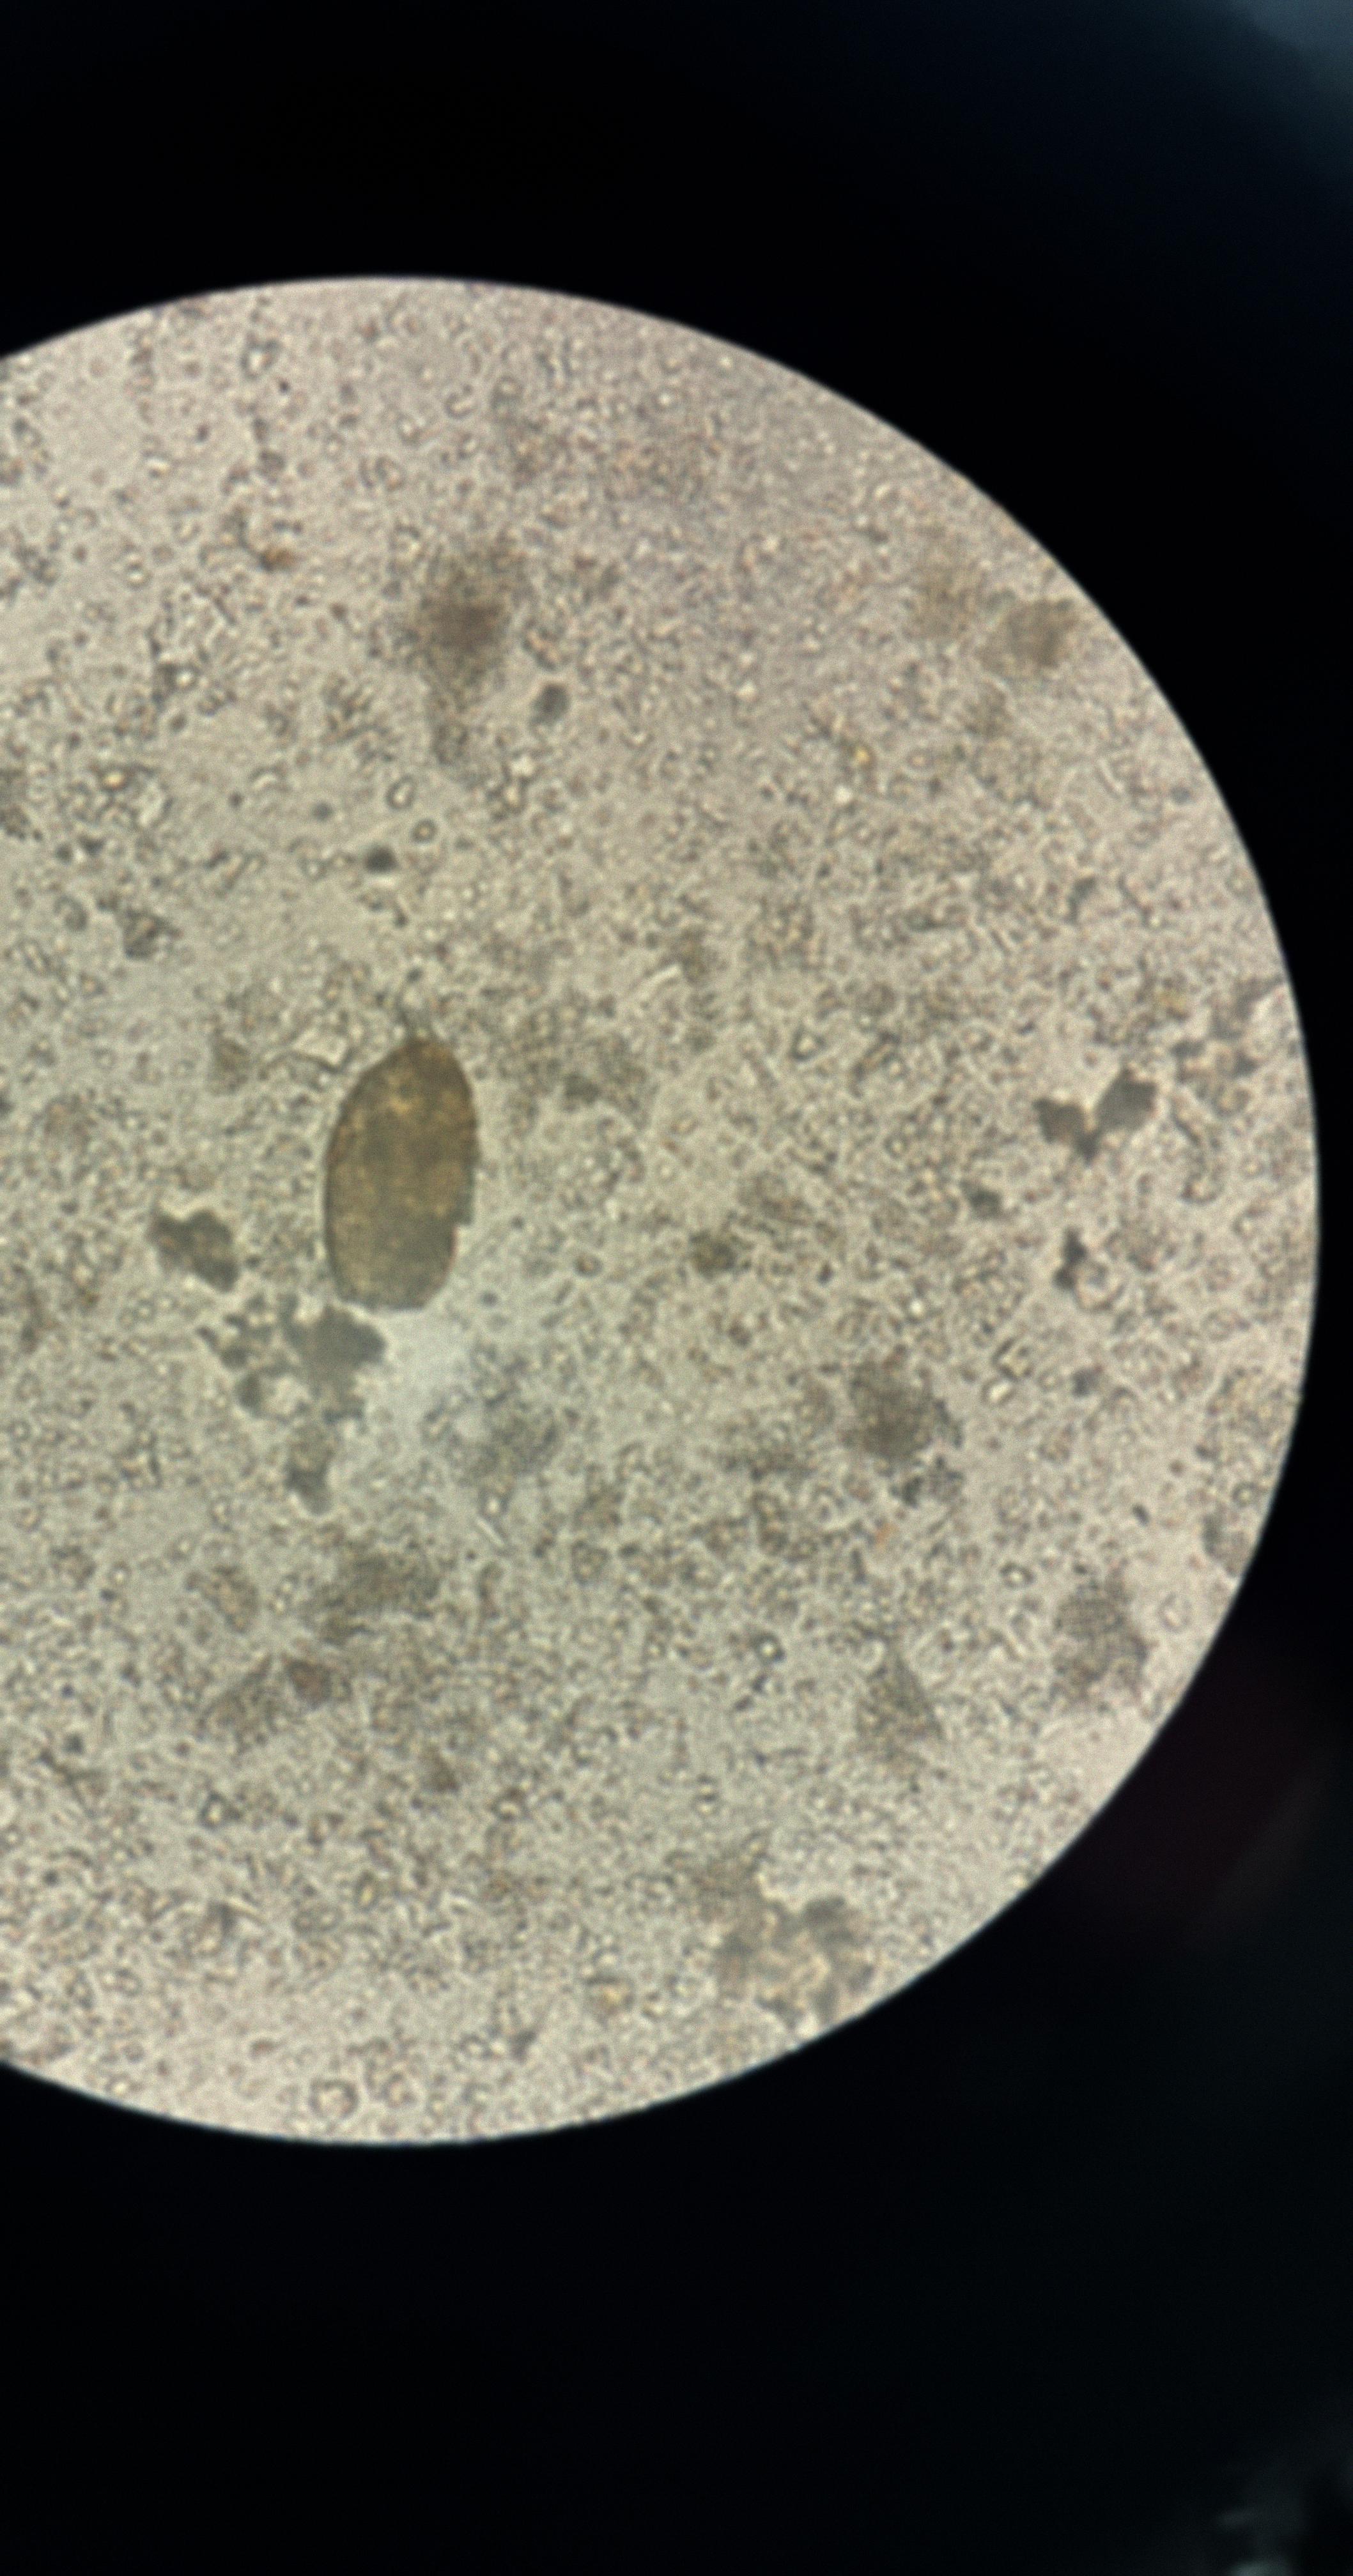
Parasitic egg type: Paragonimus spp